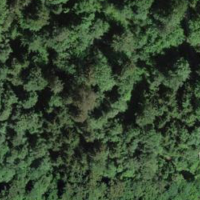
EUNIS habitat code: 43
Species observed at this site:
Lamium maculatum